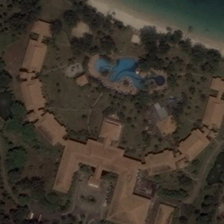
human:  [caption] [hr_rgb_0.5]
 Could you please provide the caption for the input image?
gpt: some red buildings in a semi-circle shape and many green trees are in a resort with a swimming pool .

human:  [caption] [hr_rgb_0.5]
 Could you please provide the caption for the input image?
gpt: many white resting areas are on the beach .

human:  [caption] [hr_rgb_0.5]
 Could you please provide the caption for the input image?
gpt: a red house and trees around the spa pool .

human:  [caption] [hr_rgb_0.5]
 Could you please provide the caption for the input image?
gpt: some red buildings in a semi-circle shape and many green trees are in a resort with a swimming pool .

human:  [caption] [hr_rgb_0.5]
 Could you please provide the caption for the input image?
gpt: many white resting areas are on the beach .